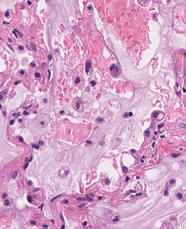
Tumor epithelial tissue: no
Tumor-associated stroma tissue: no
Normal tissue: yes